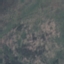
Land use / land cover: HerbaceousVegetation